Interaction volume radius: 10 \u00c5
Interaction volume height: 20 \u00c5
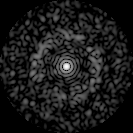
Disorder parameter: 0.8409